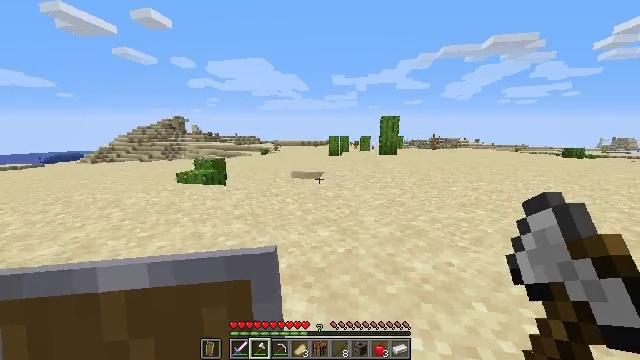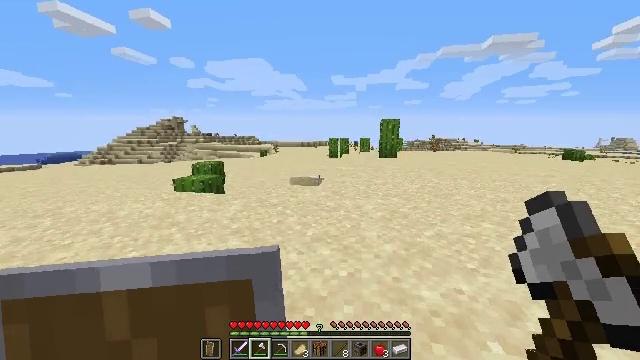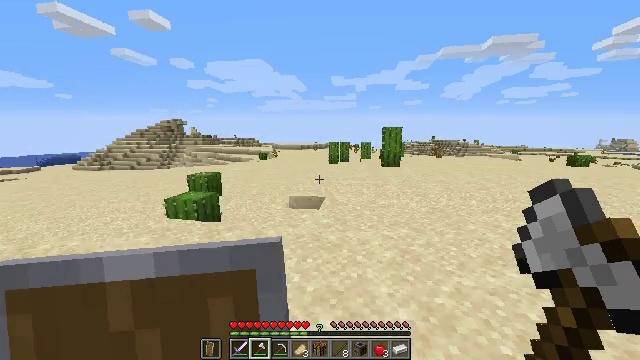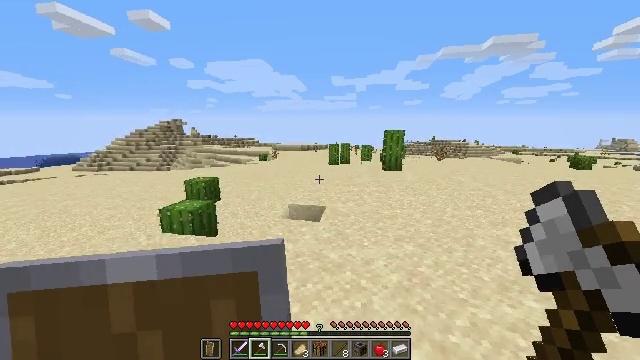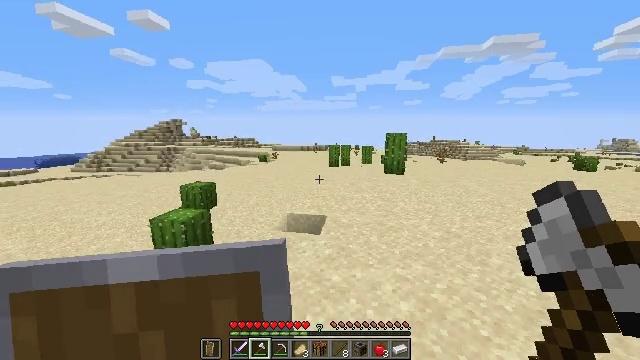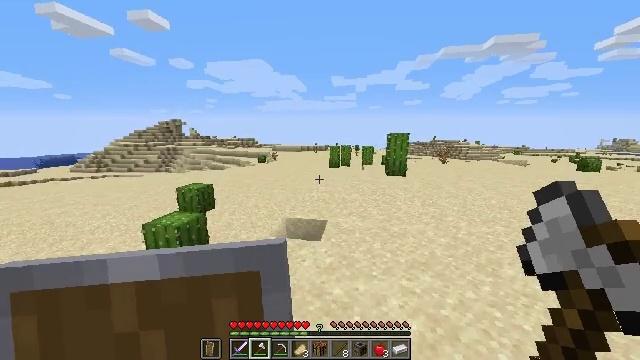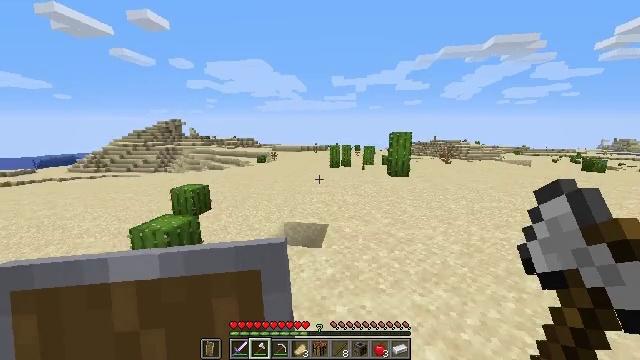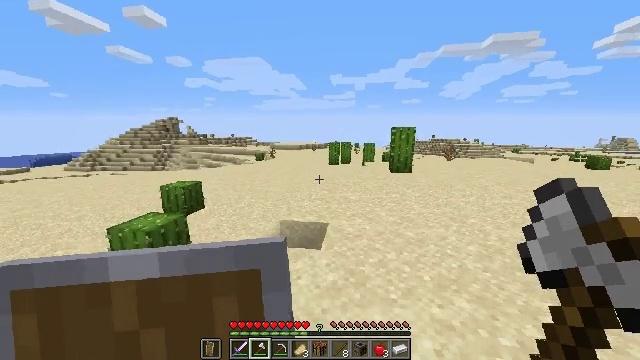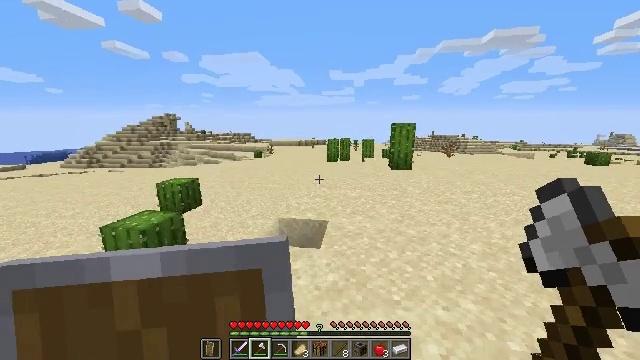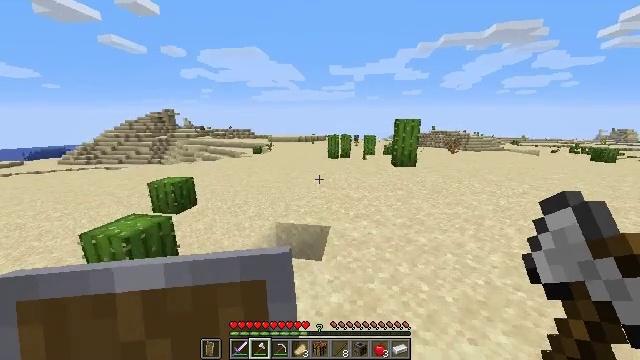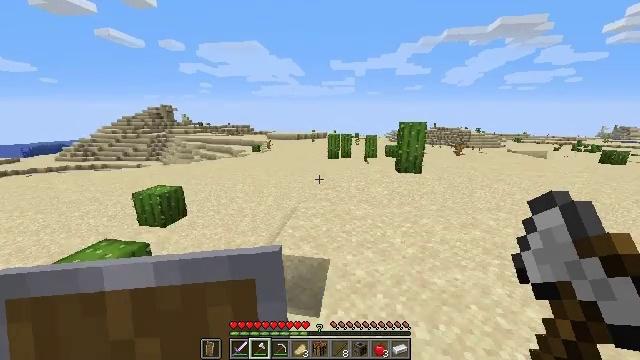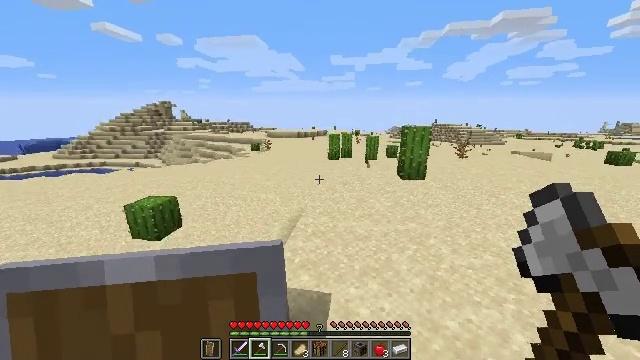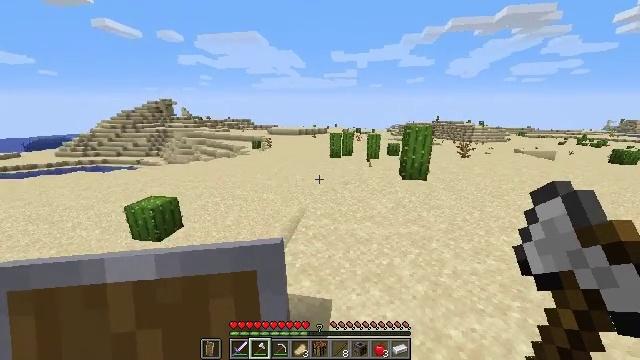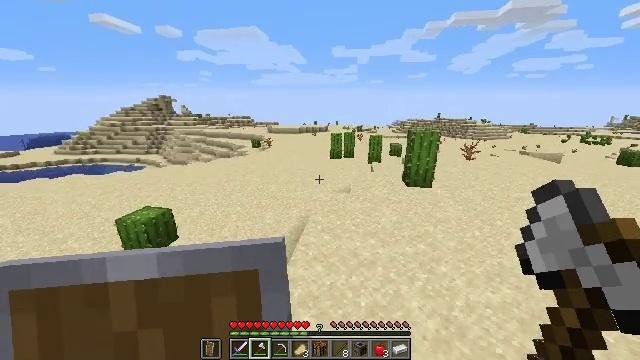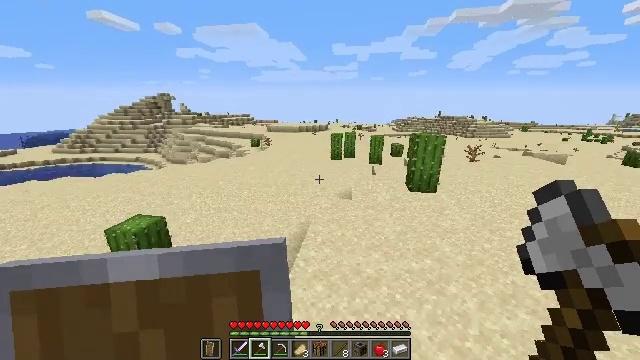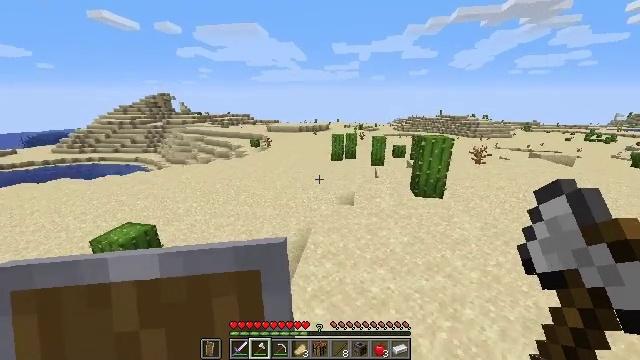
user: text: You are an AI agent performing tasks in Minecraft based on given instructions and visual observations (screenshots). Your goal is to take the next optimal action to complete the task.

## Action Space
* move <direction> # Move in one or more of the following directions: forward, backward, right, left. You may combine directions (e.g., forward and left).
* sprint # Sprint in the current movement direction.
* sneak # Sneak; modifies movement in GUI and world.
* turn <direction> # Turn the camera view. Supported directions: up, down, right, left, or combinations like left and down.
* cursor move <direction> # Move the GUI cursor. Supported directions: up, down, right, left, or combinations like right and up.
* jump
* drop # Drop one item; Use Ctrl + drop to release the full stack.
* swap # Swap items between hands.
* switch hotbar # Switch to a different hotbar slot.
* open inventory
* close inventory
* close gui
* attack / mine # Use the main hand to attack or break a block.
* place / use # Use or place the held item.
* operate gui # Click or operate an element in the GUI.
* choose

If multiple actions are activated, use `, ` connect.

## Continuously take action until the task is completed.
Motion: motion action
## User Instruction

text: Gather sugar cane for crafting.
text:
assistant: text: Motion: move forward, sprint, jump
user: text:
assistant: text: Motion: move forward, sprint, jump
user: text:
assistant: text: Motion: move forward, sprint, jump
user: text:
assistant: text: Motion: move forward, sprint, jump
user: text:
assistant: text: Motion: move forward, sprint, jump
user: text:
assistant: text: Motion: move forward, sprint, jump
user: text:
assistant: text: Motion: move forward, sprint, jump
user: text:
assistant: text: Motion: move forward, sprint, jump
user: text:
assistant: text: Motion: move forward, sprint, jump
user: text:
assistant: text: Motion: move forward, sprint, turn down, jump
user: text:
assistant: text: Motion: move forward, sprint, turn down, jump
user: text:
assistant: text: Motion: move forward, sprint, jump
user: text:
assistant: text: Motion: move forward, sprint, jump
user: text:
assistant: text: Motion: move forward, sprint, jump
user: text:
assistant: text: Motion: move forward, sprint, jump
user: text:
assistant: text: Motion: move forward, sprint, jump
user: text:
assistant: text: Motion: move forward, sprint, jump
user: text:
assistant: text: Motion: move forward, sprint, turn down, jump
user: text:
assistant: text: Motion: move forward, sprint, turn left and down, jump
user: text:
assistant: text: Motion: move forward, sprint, turn left and down, jump
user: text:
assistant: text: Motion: move forward, sprint, turn left and down, jump
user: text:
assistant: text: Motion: move forward, sprint, jump
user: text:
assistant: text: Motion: move forward, sprint, jump
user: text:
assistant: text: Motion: move forward, sprint, jump
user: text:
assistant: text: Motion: move forward, sprint, jump
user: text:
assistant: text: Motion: move forward, sprint, jump
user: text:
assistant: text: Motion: move forward, sprint, jump
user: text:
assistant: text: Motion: move forward, sprint, jump
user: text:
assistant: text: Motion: move forward, sprint, jump
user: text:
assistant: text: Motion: move forward, sprint, jump